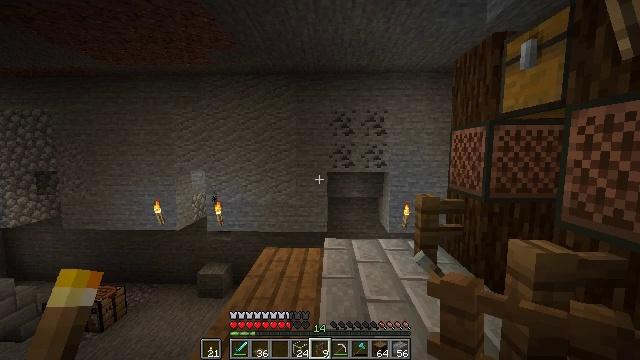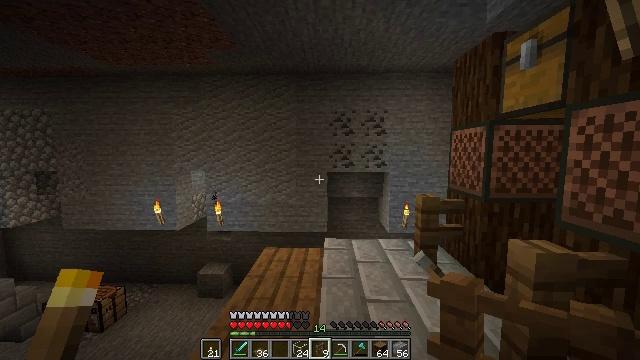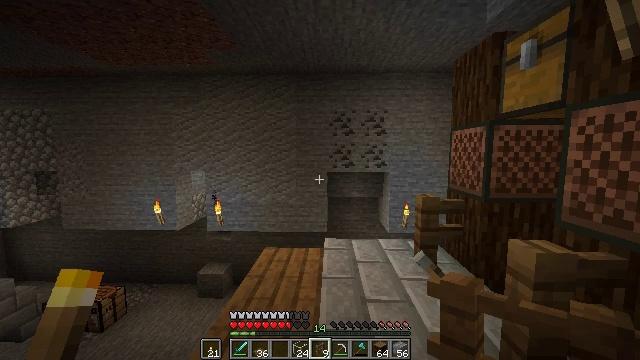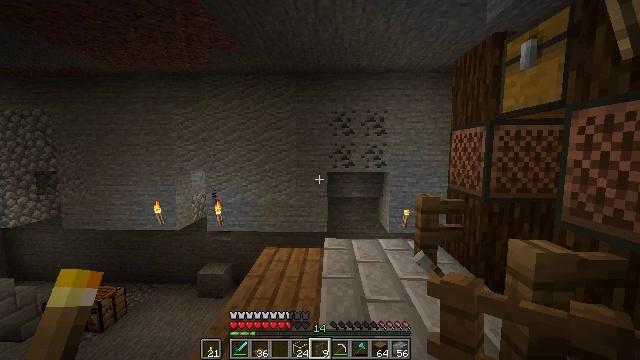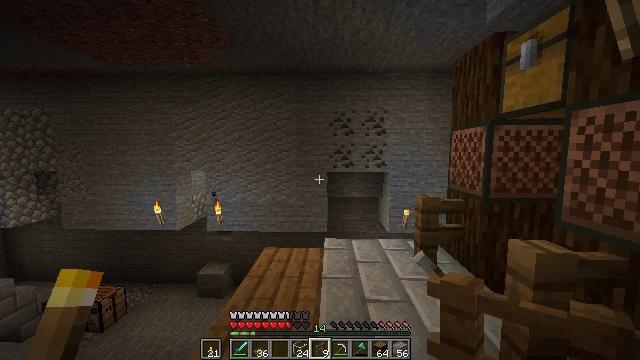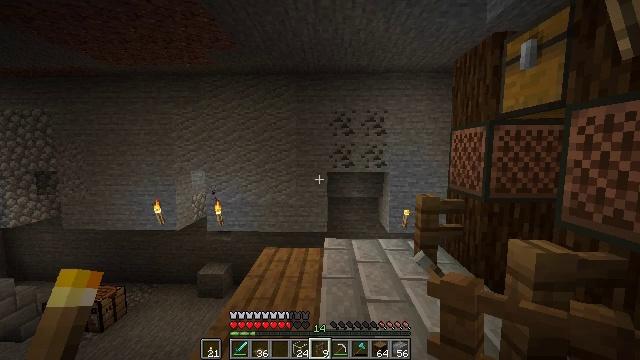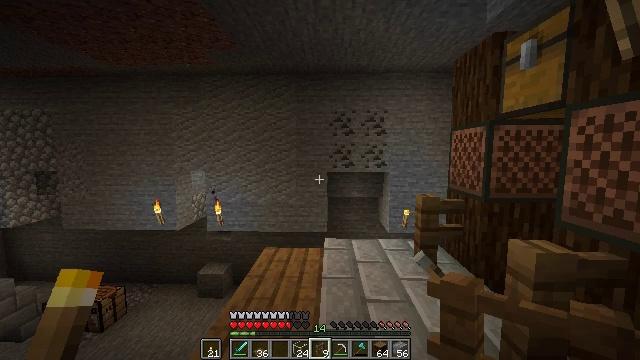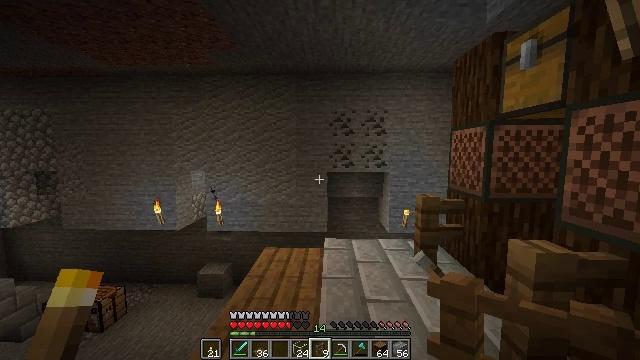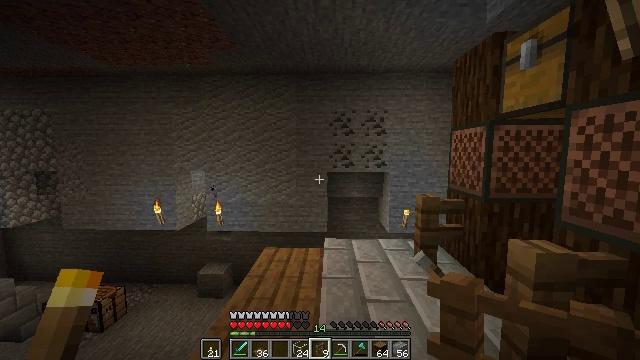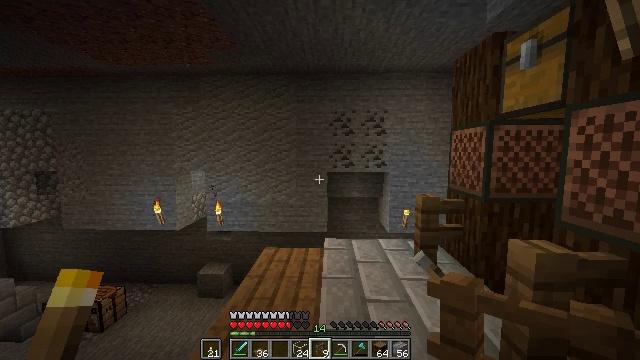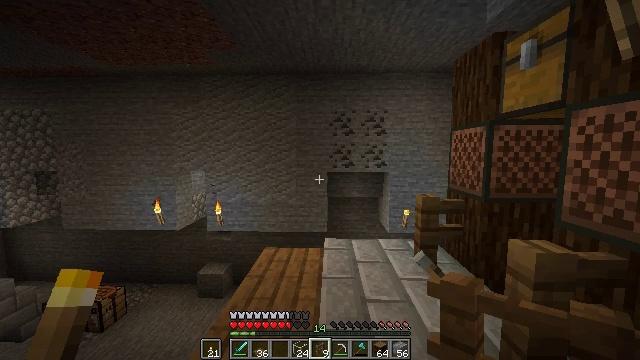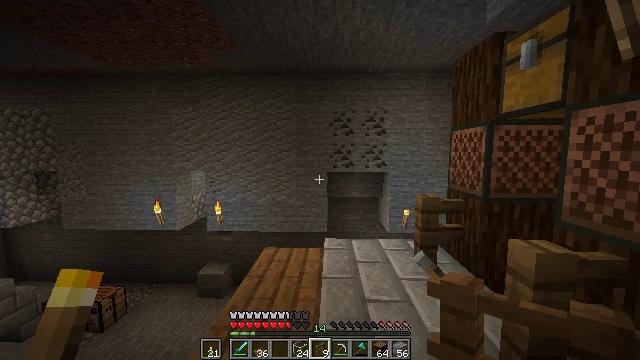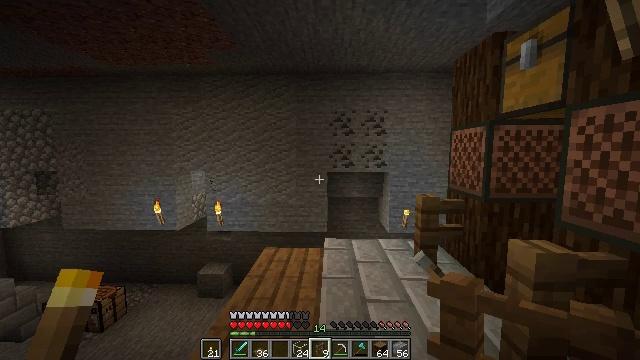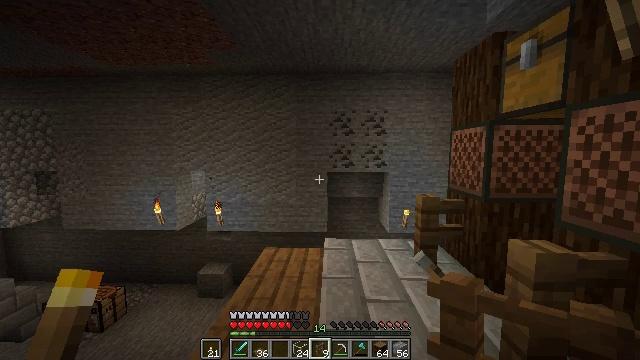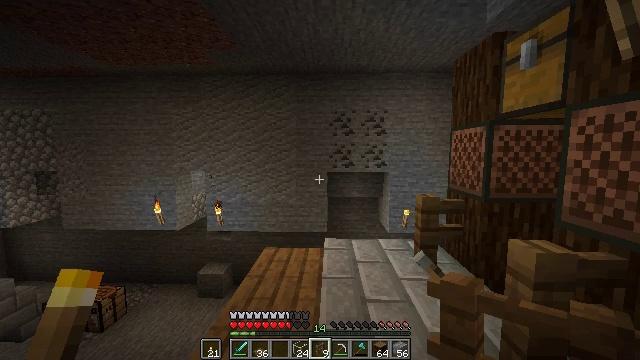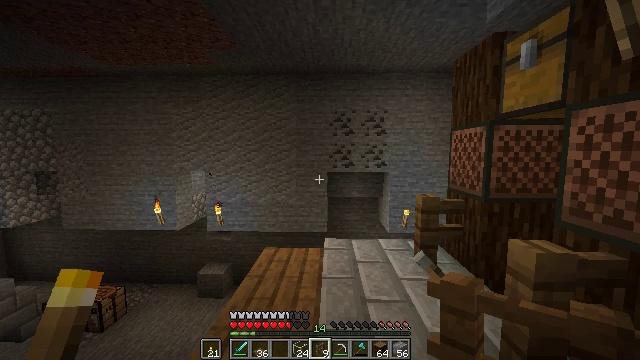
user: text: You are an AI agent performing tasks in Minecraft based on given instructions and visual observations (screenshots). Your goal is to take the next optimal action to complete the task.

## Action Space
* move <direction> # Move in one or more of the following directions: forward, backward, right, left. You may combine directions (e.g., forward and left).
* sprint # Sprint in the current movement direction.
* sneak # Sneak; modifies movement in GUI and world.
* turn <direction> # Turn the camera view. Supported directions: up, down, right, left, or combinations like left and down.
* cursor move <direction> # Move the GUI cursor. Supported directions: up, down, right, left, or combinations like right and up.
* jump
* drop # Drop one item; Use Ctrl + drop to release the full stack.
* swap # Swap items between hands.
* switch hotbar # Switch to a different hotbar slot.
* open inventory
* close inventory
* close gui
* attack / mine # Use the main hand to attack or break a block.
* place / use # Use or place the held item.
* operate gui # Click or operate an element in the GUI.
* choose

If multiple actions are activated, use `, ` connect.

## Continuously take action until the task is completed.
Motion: motion action
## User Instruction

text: Arrange planks in a stair shape to craft spruce stairs.
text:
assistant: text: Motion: no_op
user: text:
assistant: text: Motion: no_op
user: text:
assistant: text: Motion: no_op
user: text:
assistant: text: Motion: no_op
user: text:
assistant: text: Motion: no_op
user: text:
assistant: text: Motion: no_op
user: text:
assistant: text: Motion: no_op
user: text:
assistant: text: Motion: no_op
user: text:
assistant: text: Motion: no_op
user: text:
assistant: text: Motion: no_op
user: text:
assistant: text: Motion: no_op
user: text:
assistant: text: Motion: no_op
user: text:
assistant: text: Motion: no_op
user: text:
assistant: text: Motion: no_op
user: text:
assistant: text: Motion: no_op
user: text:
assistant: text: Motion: no_op
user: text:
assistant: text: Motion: no_op
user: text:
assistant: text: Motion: no_op
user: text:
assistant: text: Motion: no_op
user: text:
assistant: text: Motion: no_op
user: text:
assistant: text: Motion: no_op
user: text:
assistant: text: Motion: no_op
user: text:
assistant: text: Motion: no_op
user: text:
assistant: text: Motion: no_op
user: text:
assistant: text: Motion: no_op
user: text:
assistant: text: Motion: no_op
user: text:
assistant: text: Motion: turn left
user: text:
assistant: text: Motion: turn left
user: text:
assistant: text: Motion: turn left
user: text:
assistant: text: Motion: turn left and up